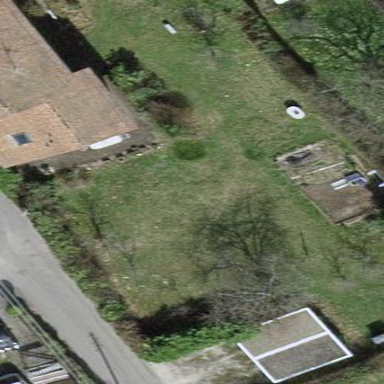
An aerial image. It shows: Garden enclosed by fence.